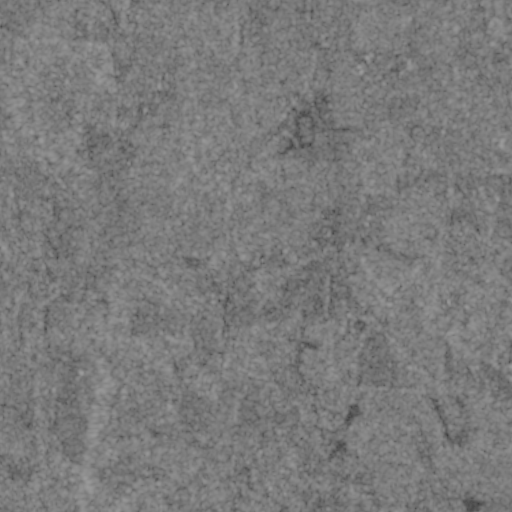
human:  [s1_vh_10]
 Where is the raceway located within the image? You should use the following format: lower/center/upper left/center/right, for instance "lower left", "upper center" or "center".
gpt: The raceway is located in the upper center of the image.
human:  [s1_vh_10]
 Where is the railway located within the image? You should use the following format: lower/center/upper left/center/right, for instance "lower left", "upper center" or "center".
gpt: The railway is located in the lower of the image.
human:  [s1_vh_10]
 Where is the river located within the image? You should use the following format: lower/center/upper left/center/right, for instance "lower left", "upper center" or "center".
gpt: The river is located in the lower left of the image.
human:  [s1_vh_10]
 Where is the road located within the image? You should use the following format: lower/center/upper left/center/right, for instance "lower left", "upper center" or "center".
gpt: There is no road in the image.

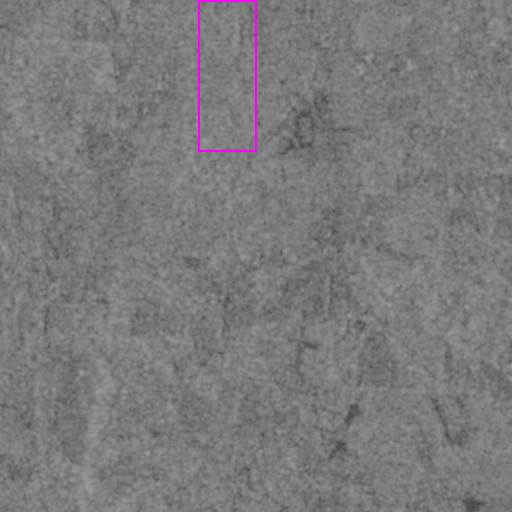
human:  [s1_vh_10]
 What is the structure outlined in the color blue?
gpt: There is no blue outline.
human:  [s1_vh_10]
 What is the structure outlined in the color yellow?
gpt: There is no structure outlined in yellow.